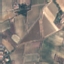
Label: PermanentCrop